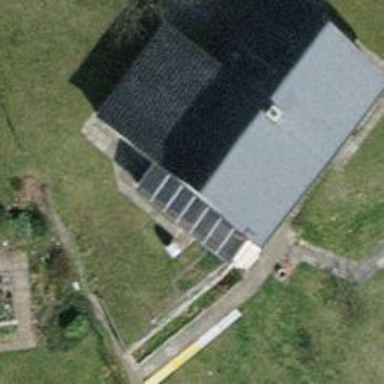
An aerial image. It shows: Detached building.